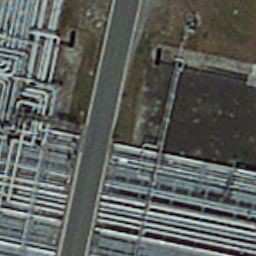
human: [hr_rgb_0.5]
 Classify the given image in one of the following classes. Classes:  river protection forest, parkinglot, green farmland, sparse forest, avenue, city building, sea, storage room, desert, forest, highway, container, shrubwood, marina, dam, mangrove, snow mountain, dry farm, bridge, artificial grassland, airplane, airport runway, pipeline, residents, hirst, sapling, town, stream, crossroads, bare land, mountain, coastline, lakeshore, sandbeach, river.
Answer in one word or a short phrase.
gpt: pipeline